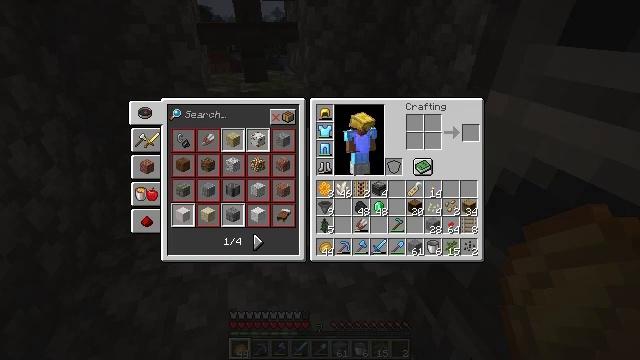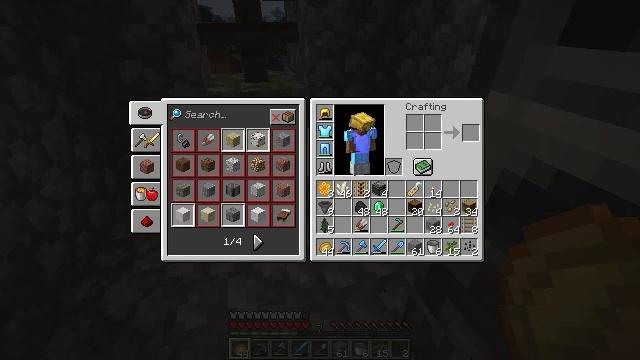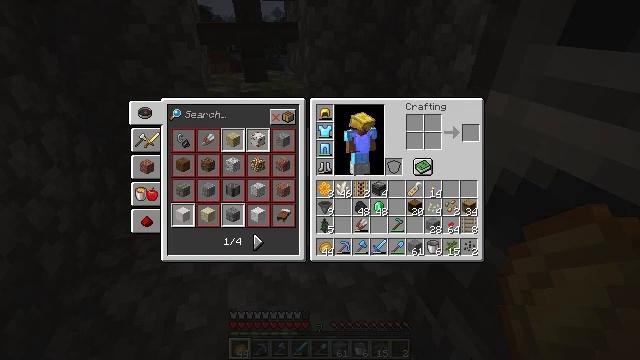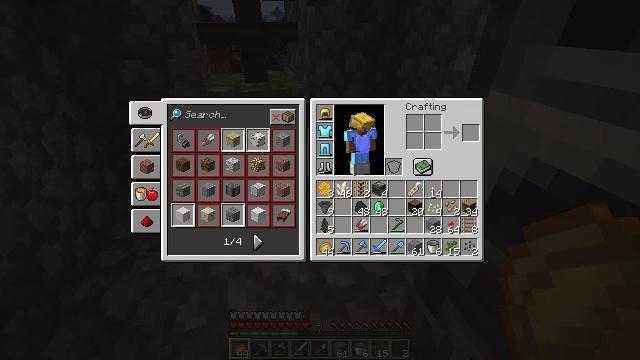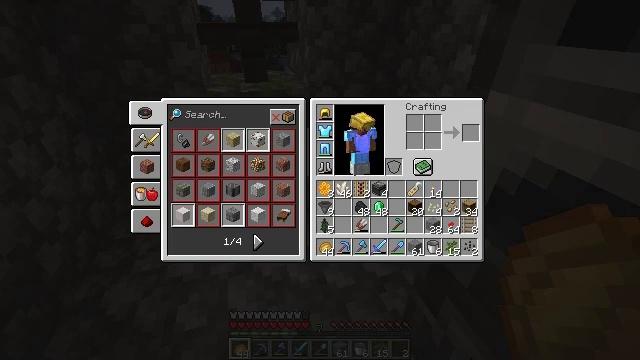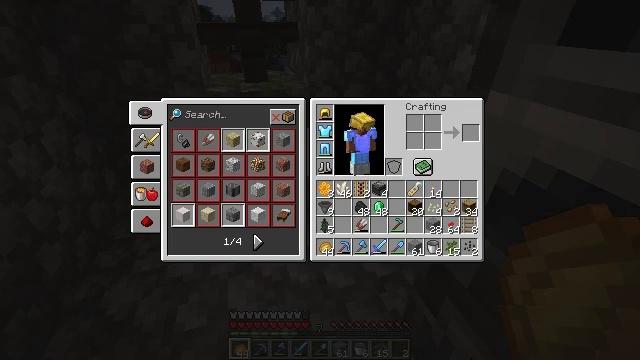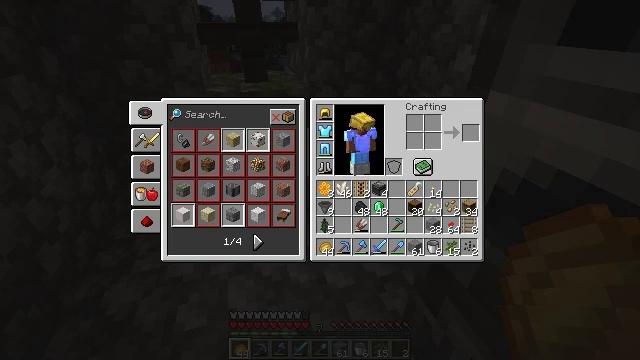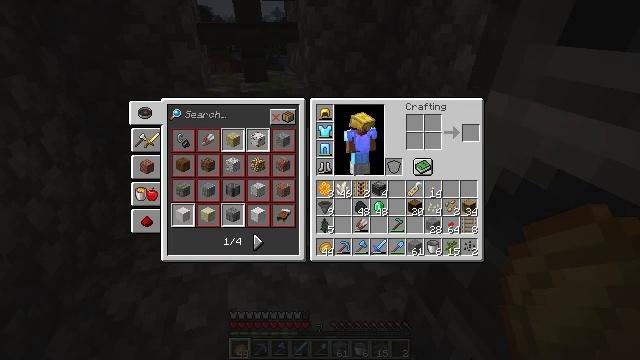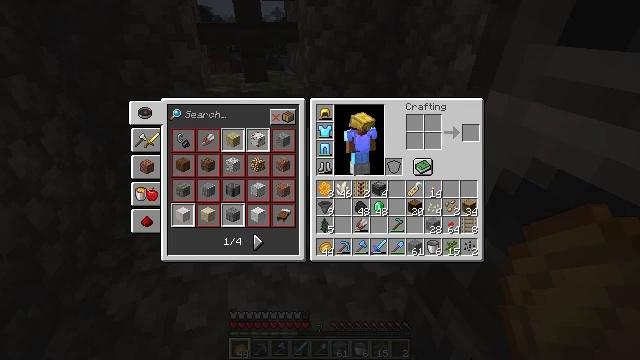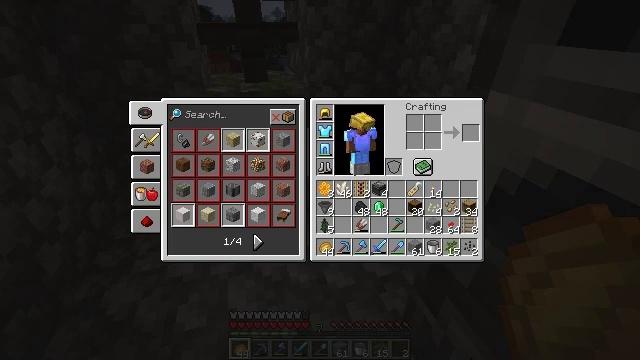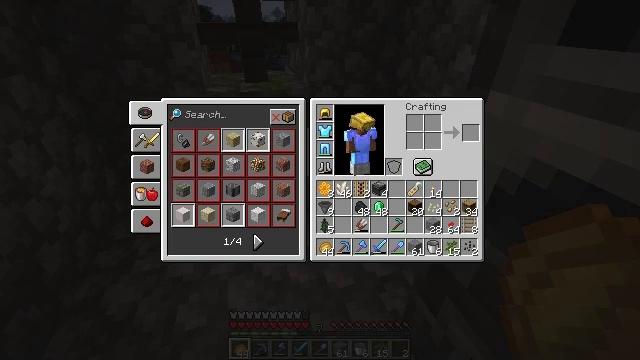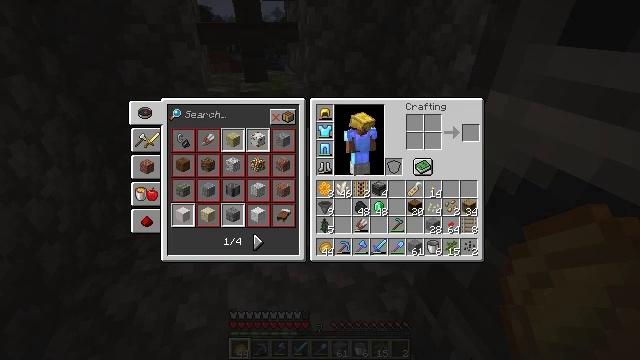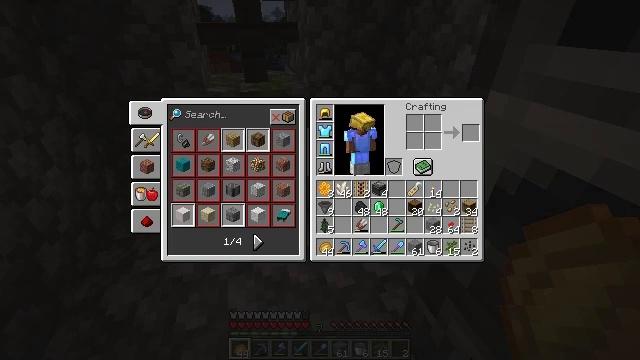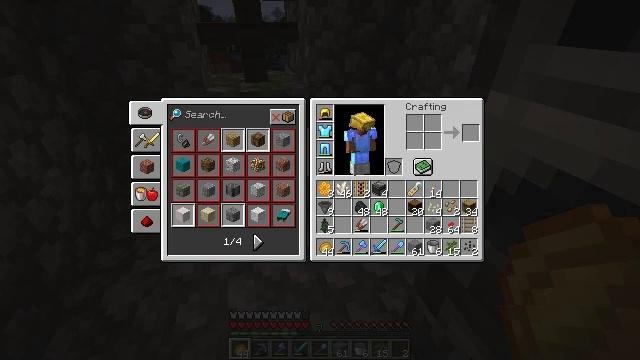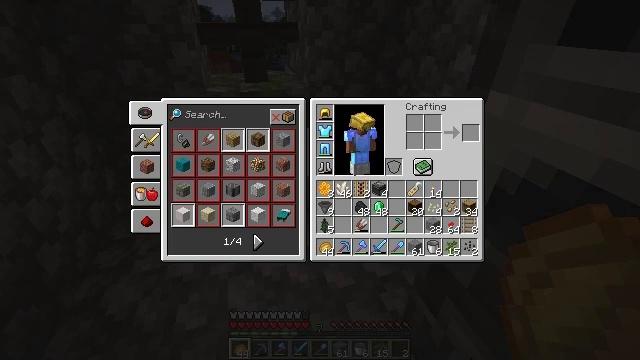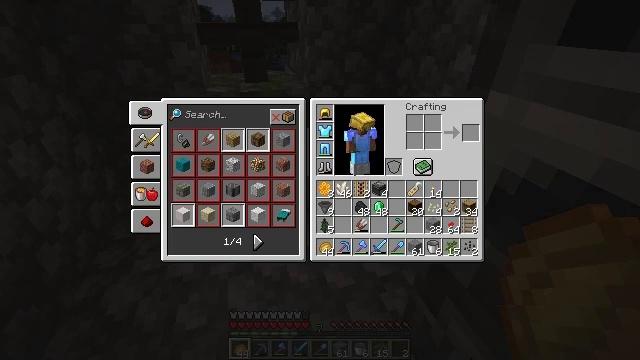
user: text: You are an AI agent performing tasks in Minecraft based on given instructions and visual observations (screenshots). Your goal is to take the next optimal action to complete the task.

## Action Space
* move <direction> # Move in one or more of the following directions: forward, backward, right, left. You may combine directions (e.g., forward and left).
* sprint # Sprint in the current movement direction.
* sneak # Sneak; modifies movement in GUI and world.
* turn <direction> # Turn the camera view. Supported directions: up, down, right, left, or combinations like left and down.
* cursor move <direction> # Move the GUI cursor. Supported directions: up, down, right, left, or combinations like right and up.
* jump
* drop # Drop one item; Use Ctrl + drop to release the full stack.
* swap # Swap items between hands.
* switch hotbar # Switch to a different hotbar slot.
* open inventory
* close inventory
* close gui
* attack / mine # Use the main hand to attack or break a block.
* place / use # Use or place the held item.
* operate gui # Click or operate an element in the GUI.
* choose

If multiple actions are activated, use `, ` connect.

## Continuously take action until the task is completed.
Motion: motion action
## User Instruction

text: Mine the brewing stand from your base.
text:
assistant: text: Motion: no_op
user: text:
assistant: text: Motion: no_op
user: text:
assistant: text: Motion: no_op
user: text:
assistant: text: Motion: no_op
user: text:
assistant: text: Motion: no_op
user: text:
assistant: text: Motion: no_op
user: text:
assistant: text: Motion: no_op
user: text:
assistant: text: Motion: no_op
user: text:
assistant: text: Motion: no_op
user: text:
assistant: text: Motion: no_op
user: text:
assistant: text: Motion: no_op
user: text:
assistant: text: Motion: no_op
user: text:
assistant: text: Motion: no_op
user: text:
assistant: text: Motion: no_op
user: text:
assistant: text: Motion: no_op
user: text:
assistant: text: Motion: no_op
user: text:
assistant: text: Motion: no_op
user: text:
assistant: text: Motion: no_op
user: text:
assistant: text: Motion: no_op
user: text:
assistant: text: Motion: no_op
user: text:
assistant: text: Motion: no_op
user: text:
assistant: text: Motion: no_op
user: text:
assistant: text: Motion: no_op
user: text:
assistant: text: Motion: no_op
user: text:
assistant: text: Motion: no_op
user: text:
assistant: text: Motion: no_op
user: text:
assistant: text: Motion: no_op
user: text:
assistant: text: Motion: no_op
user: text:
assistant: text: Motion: no_op
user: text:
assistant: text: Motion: no_op